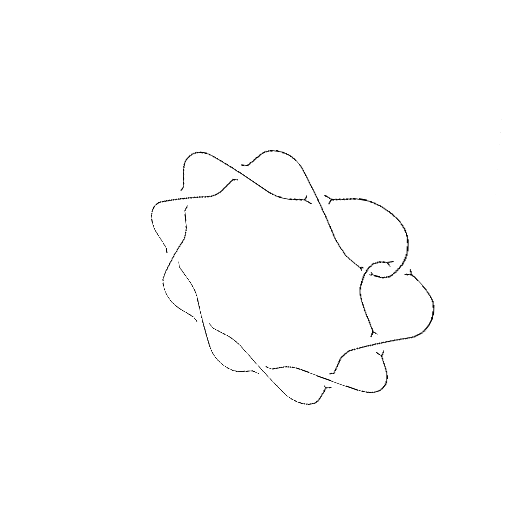
Crossing number: 10